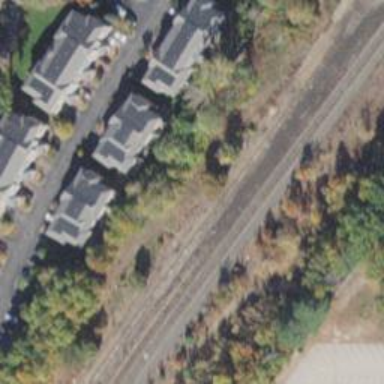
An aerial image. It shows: Disused railway spur line.